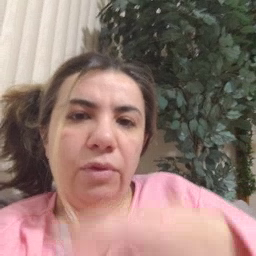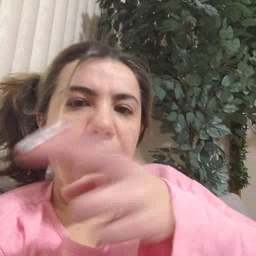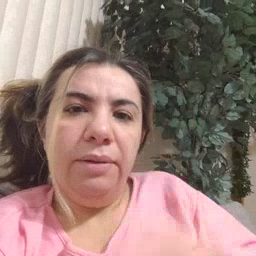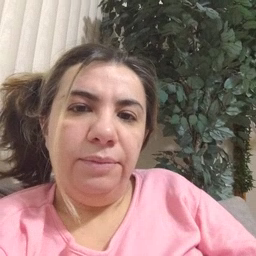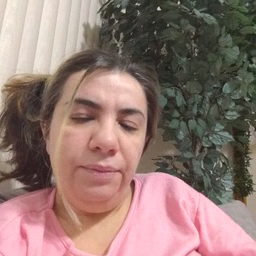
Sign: room